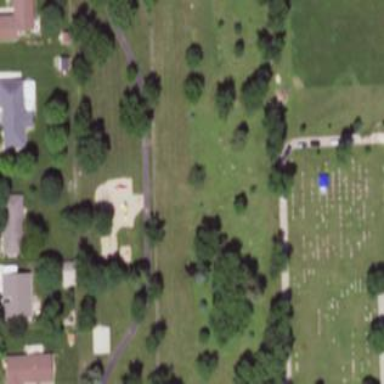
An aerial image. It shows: Cemetery.